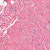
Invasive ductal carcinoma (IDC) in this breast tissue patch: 0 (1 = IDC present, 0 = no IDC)